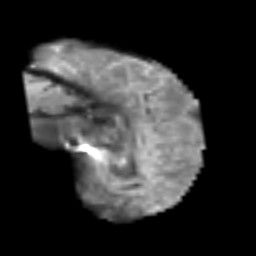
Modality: T2w
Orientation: sagittal
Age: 55
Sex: male
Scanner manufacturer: siemens
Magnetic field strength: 3 T
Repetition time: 6.1 s
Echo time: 0.101 s